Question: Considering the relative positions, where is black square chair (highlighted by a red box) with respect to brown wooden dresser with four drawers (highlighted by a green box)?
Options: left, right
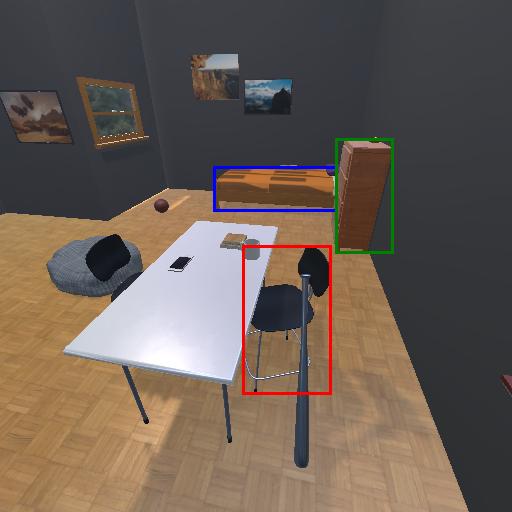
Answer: left